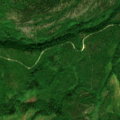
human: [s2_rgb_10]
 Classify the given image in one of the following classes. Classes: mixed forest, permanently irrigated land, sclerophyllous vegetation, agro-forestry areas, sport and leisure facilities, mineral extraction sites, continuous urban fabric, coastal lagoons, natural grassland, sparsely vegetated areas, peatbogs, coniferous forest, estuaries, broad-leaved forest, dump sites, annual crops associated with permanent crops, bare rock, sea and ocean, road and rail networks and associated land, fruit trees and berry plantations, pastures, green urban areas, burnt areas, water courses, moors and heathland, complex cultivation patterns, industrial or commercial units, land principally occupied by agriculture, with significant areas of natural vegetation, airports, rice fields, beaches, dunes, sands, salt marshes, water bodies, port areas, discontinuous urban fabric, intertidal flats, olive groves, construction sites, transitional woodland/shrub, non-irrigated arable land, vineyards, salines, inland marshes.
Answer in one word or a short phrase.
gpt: coniferous forest, transitional woodland/shrub